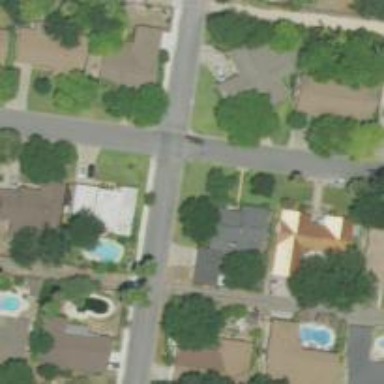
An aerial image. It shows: Residential road.